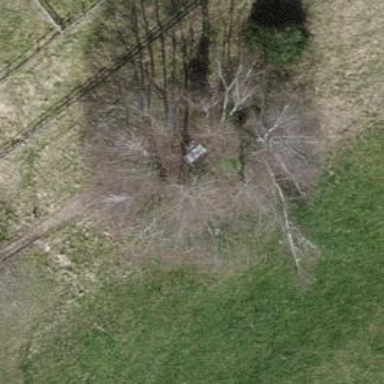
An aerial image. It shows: Broadleaved tree with lush foliage.